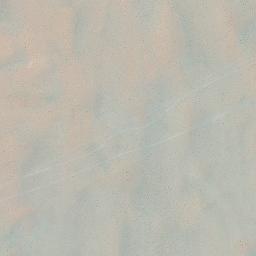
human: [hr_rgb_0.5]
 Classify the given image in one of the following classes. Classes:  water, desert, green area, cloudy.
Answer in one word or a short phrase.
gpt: desert